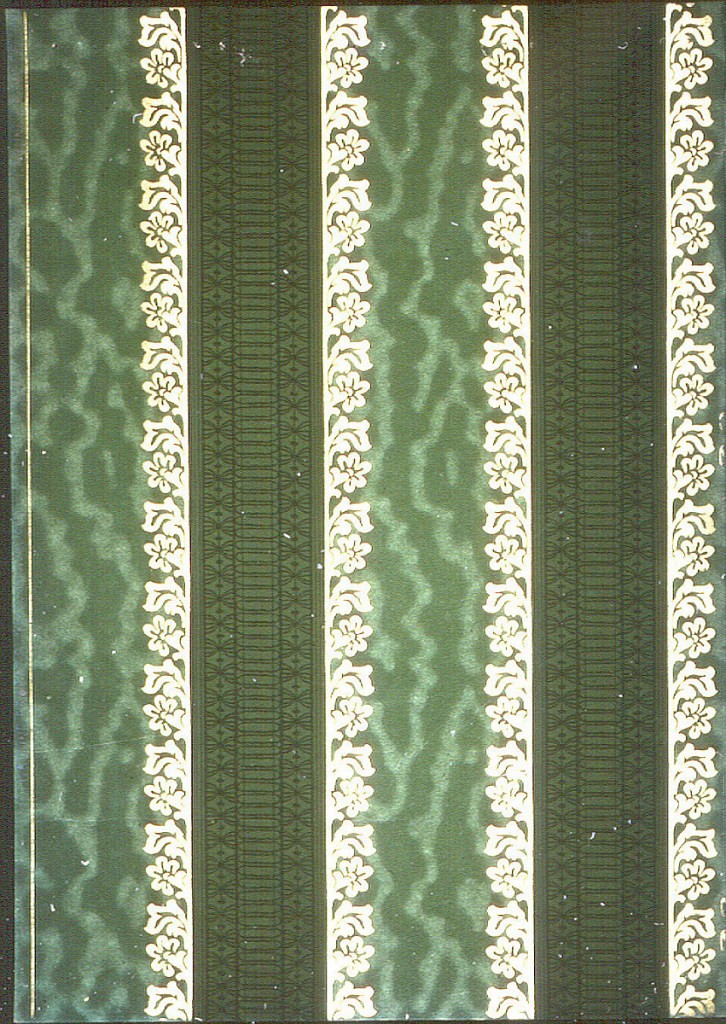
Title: Sidewall - sample
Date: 1906–07
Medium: Machine-printed
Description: Vertical stripes, 5 1/2 inches and 3 1/2 inches alternate. The wide stripe is bordered on each side by a floral design. Its center is filled with a design of watermarks. The 2 1/4 inch stripe is vertically designed with fine line lace pattern. Printed in shades of green, black and gold mica.